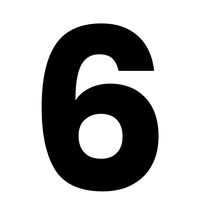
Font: Poppins-Bold